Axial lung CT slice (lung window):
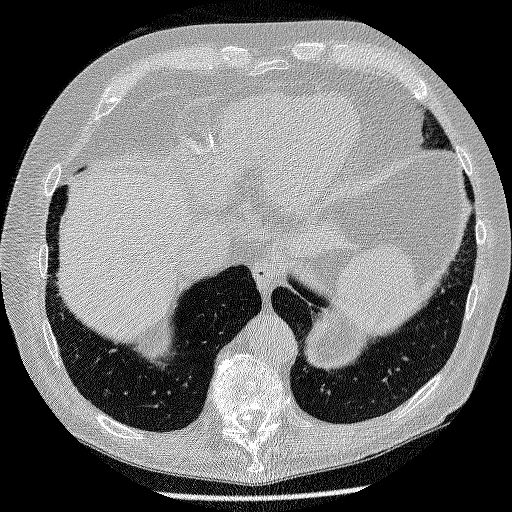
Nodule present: no